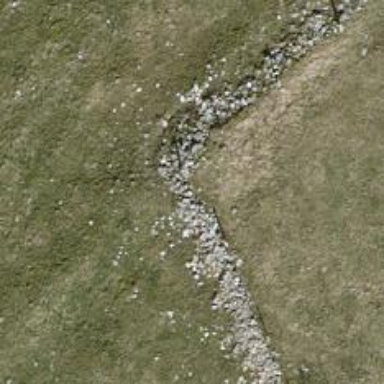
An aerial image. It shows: Dry stone wall barrier.